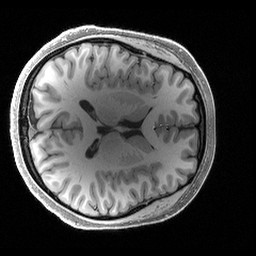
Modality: T1w
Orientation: axial
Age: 26
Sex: female
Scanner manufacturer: siemens
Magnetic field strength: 3 T
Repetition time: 2.4 s
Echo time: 0.00215 s